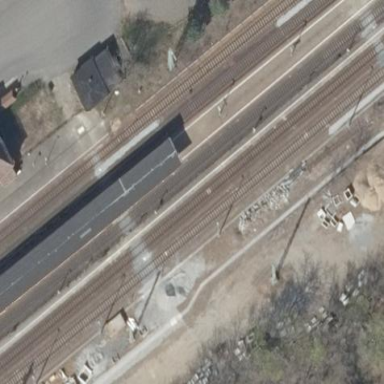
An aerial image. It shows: Platform at the railway with shelter for public transport.